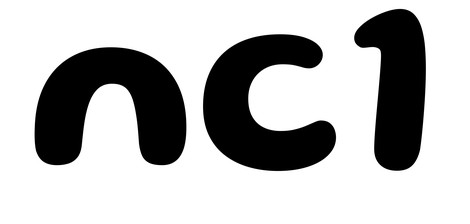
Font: Gluten_SemiBold